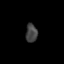
Tissue: prostate
Cell type: T cells
Senescence score: 0.7139
Nuclear area (px): 212
Mean DAPI intensity: 65.717